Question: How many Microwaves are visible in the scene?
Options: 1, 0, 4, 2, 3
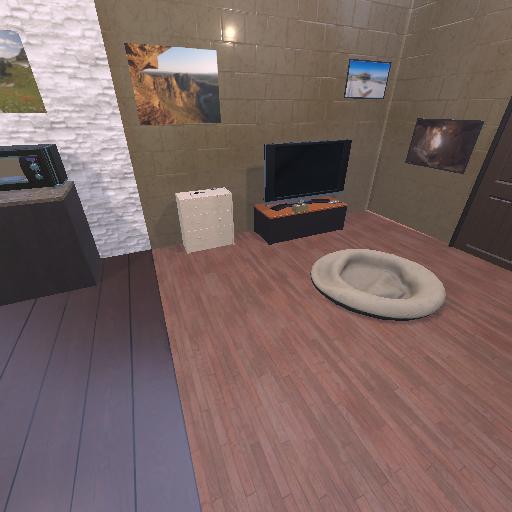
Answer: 1